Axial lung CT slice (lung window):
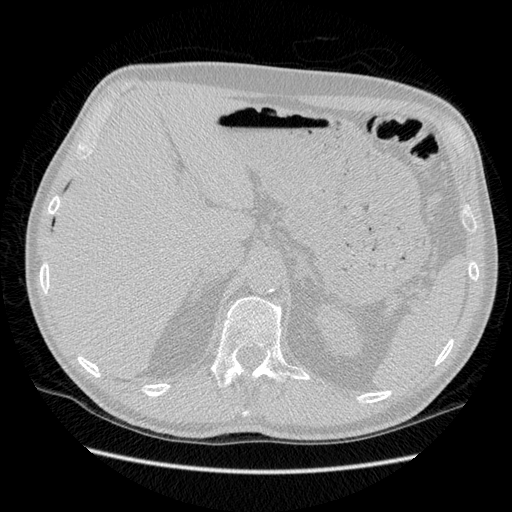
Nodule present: no